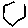
Label: hexagon